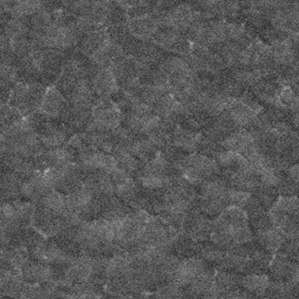
Label: frost